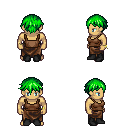
a pixel art fantasy rpg character, male body template, human, tanned skin, brown pirate shirt, robe skirt, green short bangs hairstyle, bracelets, black shoes, four views (front, back, left, right), 2x2 character sprite sheet, small pixel art, hard edges, no anti-aliasing